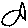
Label: fish